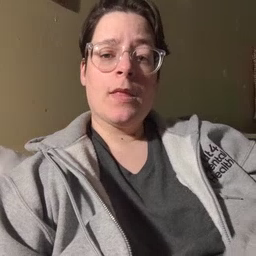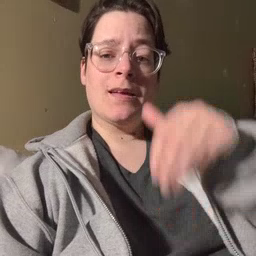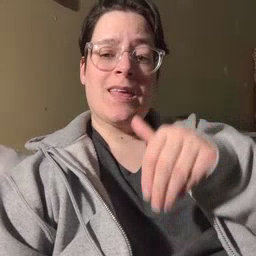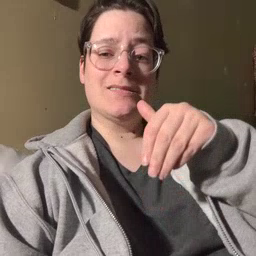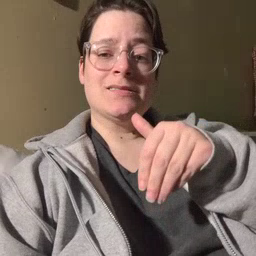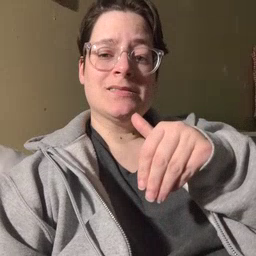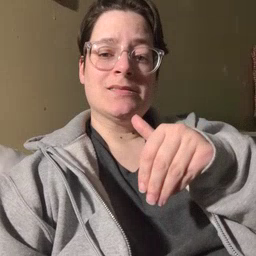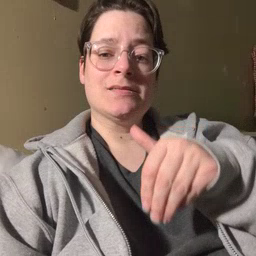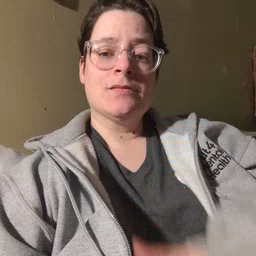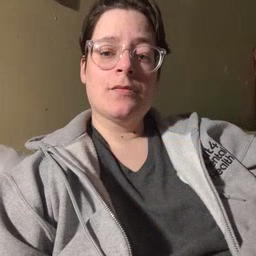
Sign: night